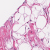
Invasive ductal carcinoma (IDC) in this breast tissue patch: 0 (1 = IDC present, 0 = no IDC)